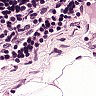
Metastatic tissue present: no